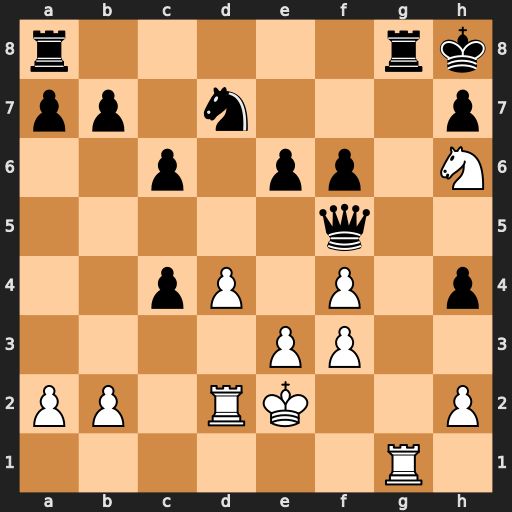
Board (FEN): r5rk/pp1n3p/2p1pp1N/5q2/2pP1P1p/4PP2/PP1RK2P/6R1
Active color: w
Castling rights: -
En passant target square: -
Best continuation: Nf7#